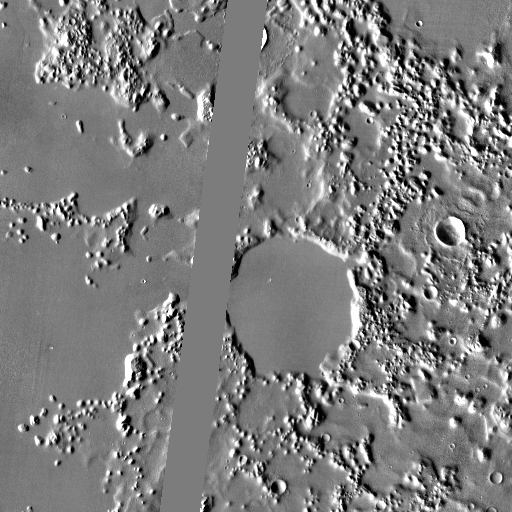
Crater classes present: Background, Other, Buried